Question: So, in the screenshot here attached there are 3 big "buttons". When clicking one button there is a small arrow underneath and the content below changes.
I would like to do something like that.
As you can see on each button there are several texts with different size.
I was thinking of using a custom segmented control. Is this the way to do?
Or should I use a custom button and handle the "selected" state for each one of them.
How to do a custom button with different texts inside?

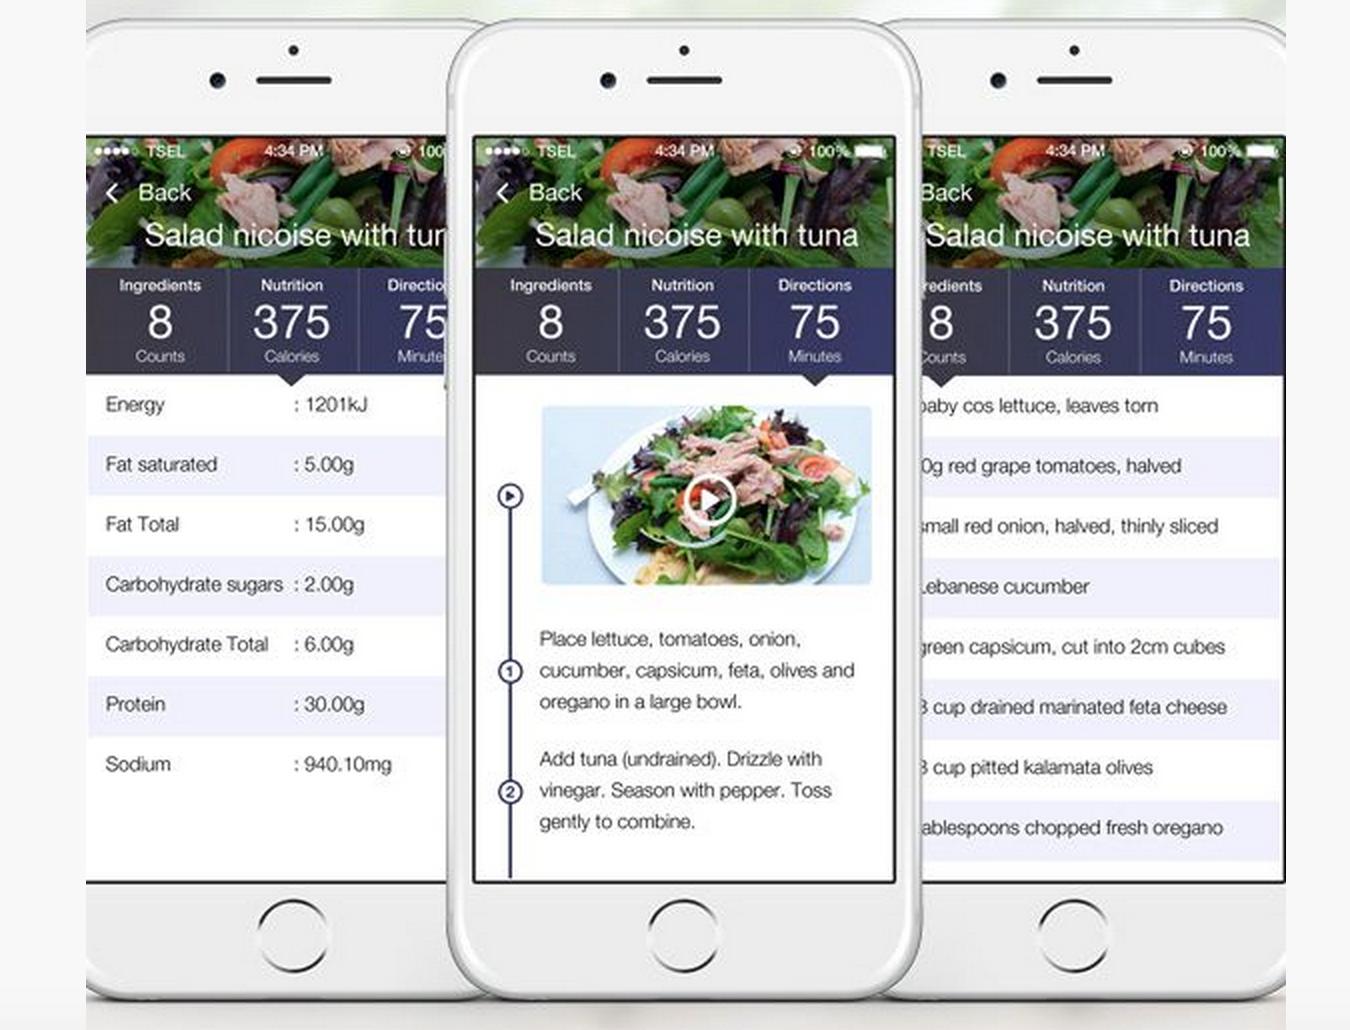
Answer: What you describe is more or less the behavior of a 'UITabBar' and 'UITabBarController'. However, I don't think the system is set up to let you customize the appearance like that.
The custom control you're describing is also similar to a 'UISegmentedControl', but not quite that either. Again I don't think 'UISegmentedControl' is set up for custom behavior like that.
I'd probably create a custom subclass of 'UIControl' that has 3 states (or better yet, N states, with text for each state, optional images, etc, with an array of settings for all the possible states, and a delegate that can be notified when the user changes states.)
Then you should probably create a parent view controller that contains the custom control at the top and a view below that hosts one of N child view controllers. When the user taps on one of the segments of your control you'd animate in a different child view controller. You could use the method
'transitionFromViewController:toViewController:duration:options:animations:completion:', which is pretty easy to use.